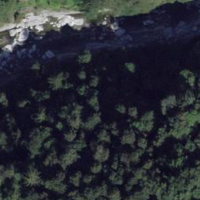
EUNIS habitat code: 41
Species observed at this site:
Calopteryx virgo